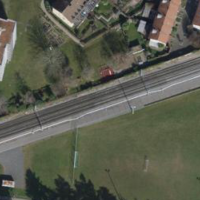
EUNIS habitat code: 55
Species observed at this site:
Salvia pratensis